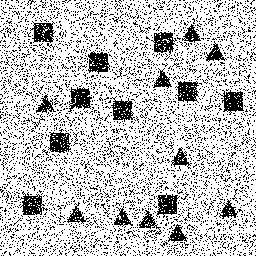
Squares: 10
Triangles: 10
Stars: 0
Total shapes: 20